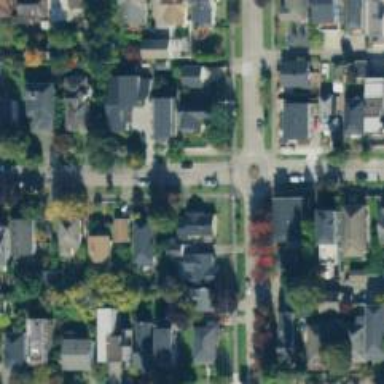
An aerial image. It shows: Residential road with separate sidewalk.